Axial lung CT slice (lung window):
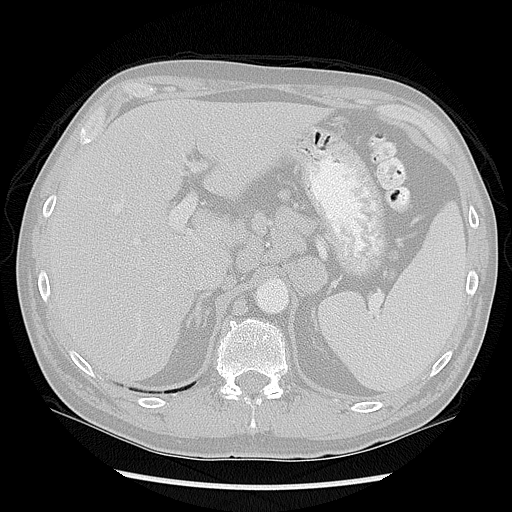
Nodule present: no